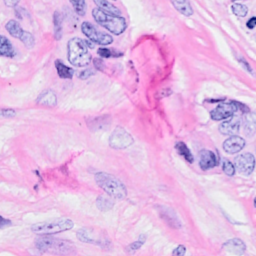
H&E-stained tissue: Breast